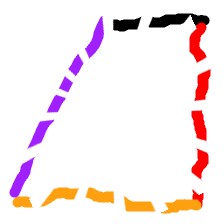
Shape: trapezoid